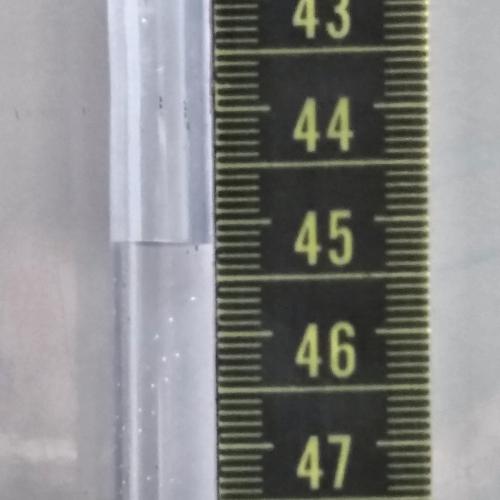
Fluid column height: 45.2 cm